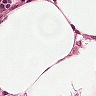
Metastatic tissue present: no